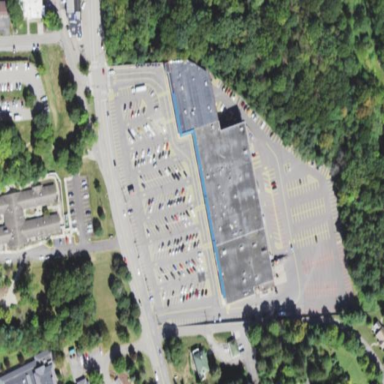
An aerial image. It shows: Retail building.